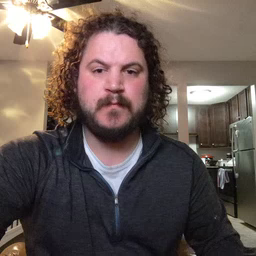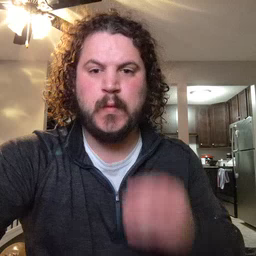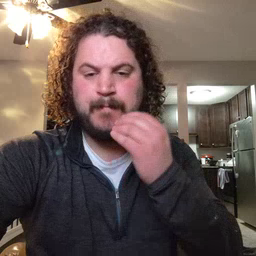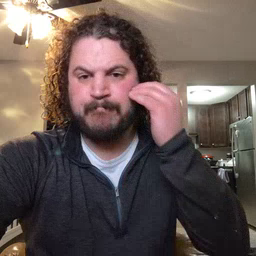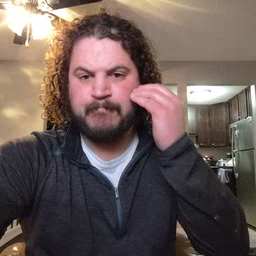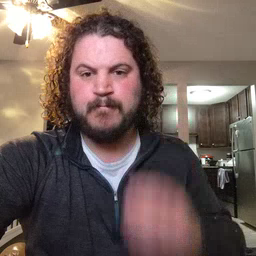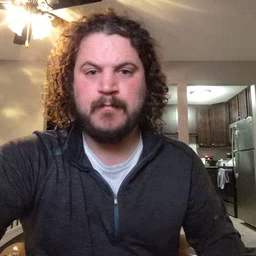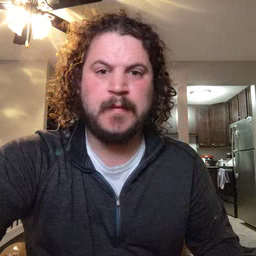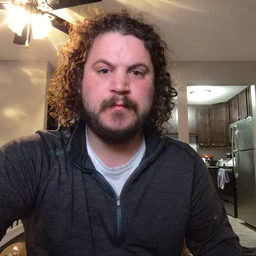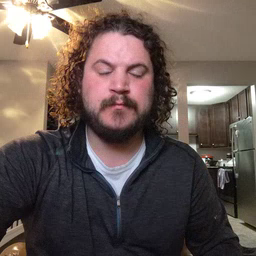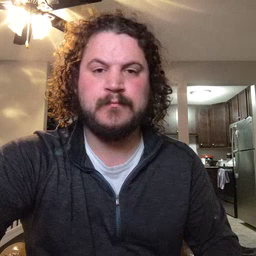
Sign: home